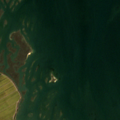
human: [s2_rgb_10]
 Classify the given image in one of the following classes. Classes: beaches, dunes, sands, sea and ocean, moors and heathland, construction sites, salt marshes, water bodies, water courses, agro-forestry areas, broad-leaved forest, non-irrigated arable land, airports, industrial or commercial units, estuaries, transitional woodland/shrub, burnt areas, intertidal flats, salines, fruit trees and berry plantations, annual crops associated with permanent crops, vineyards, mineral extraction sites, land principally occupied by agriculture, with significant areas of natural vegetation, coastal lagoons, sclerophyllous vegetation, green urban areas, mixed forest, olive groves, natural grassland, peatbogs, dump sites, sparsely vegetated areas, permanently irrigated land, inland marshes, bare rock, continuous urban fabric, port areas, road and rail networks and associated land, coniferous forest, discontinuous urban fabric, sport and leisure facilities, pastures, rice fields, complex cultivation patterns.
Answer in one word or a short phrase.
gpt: rice fields, salt marshes, estuaries